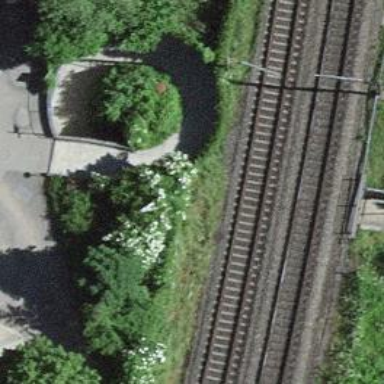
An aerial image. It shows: Path through tunnel.